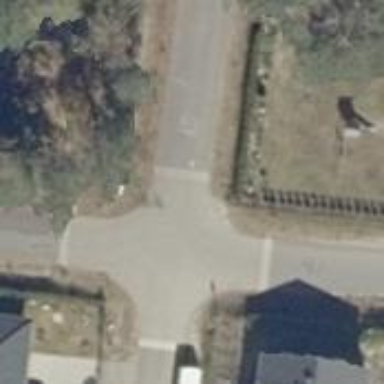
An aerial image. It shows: Table-style traffic calming feature.